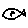
Label: fish